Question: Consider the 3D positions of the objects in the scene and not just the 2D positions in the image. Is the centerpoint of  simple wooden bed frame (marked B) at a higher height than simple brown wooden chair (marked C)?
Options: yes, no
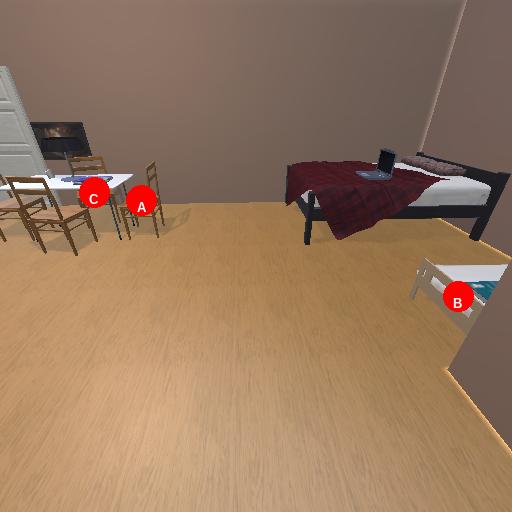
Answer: yes